Question: I basically need to reproduce the next image title, the "experience":

How I can do it?
Thank you!
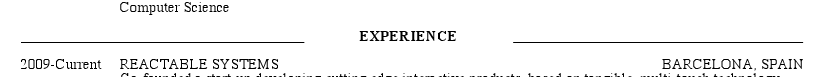
Answer: Something like this probably do the job: <URL>
Don't have floats. Have only one additional tag, can have content of any length (even larger then browser width).
Only drawback it probably didn't work in IE6, and possibly only partially work in IE7 (need testing in IE7 to be sure, don't have on current computer).